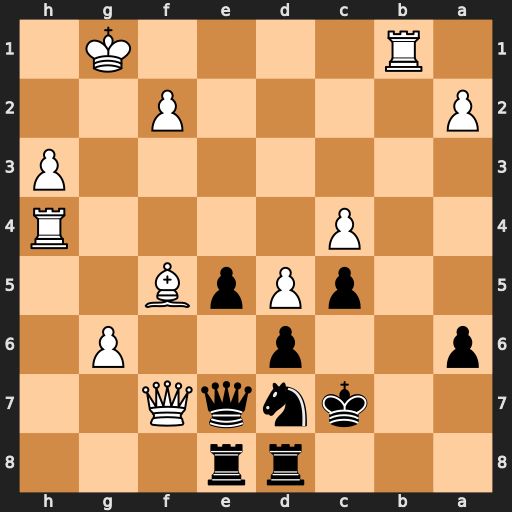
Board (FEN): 3rr3/2knqQ2/p2p2P1/2pPpB2/2P4R/7P/P4P2/1R4K1
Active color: b
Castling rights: -
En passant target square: -
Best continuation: Qxh4 Bxd7 Re7 Qf3 Kxd7